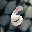
Label: 6